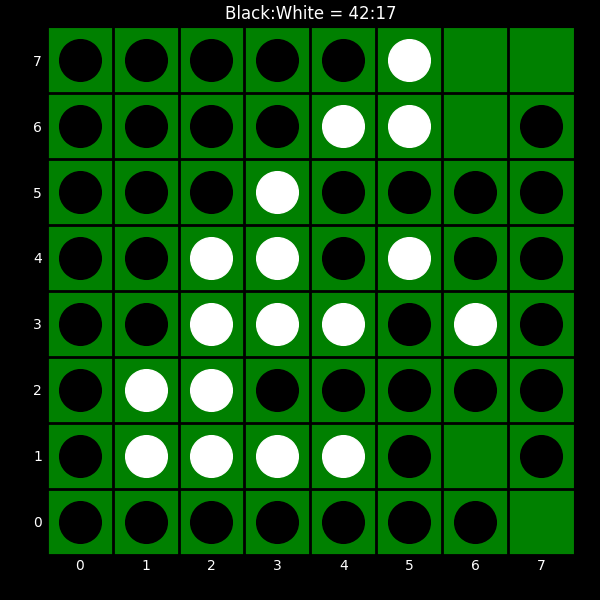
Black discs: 42
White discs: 17